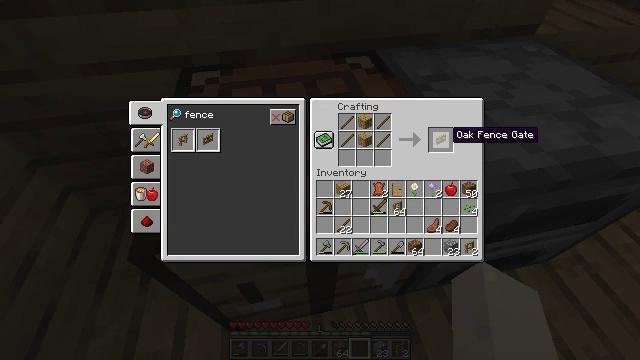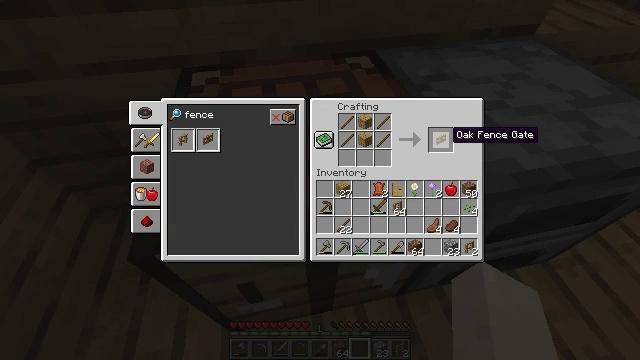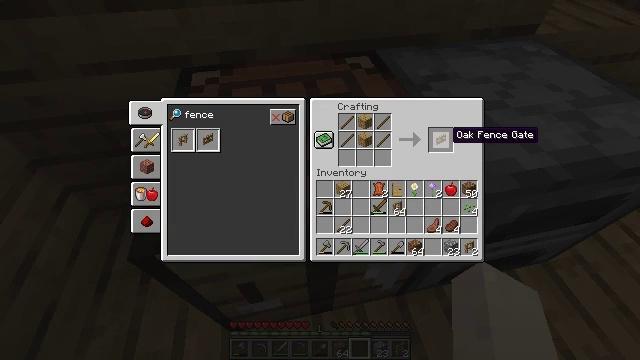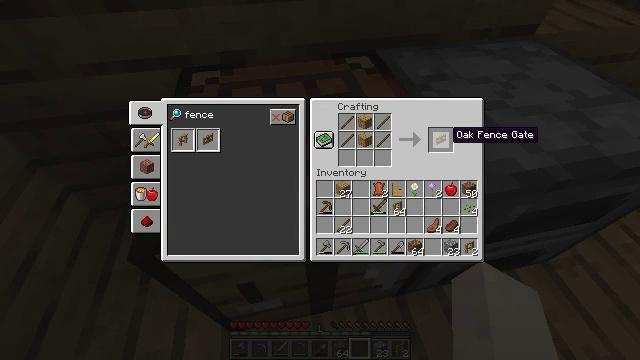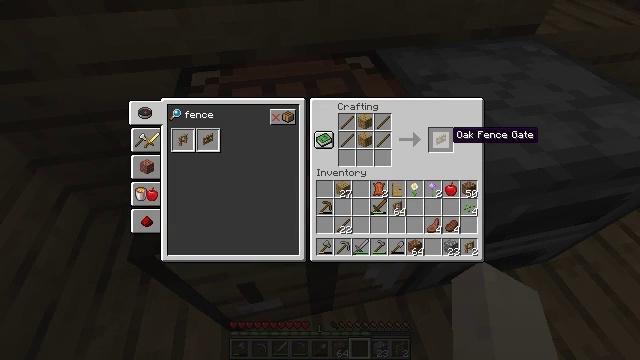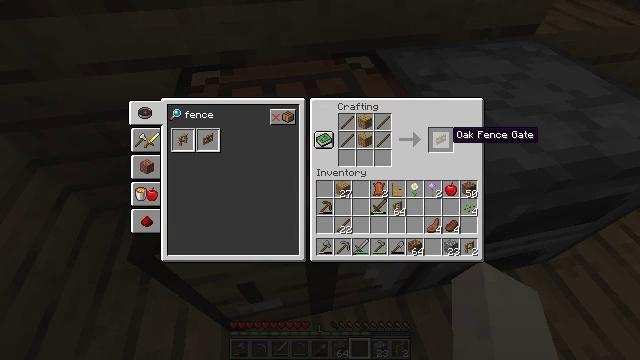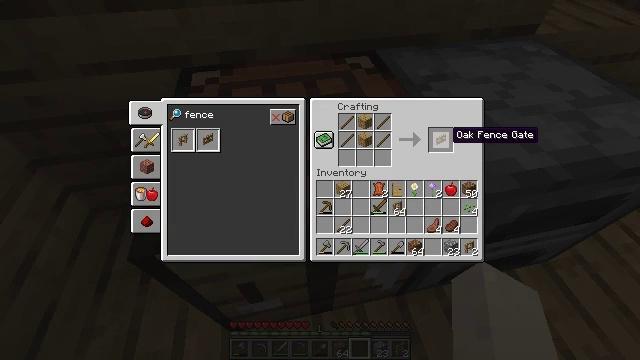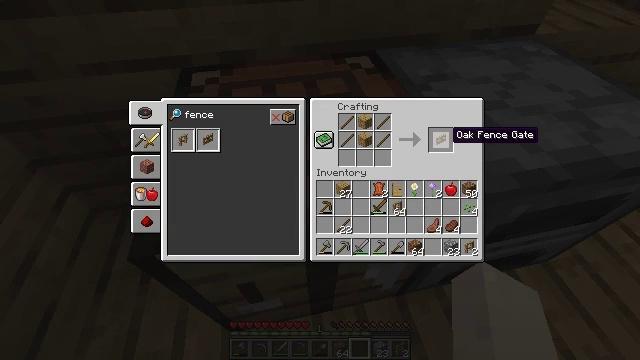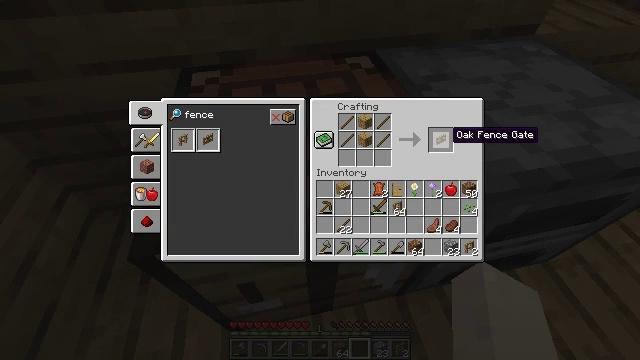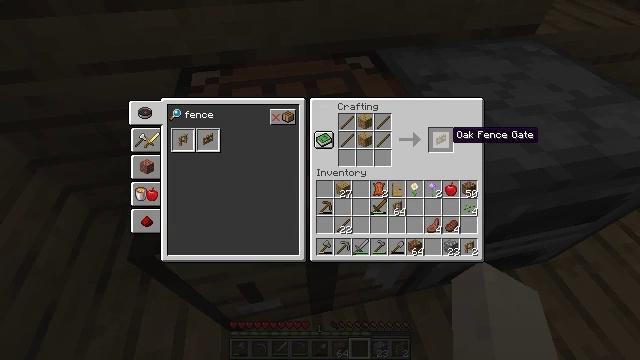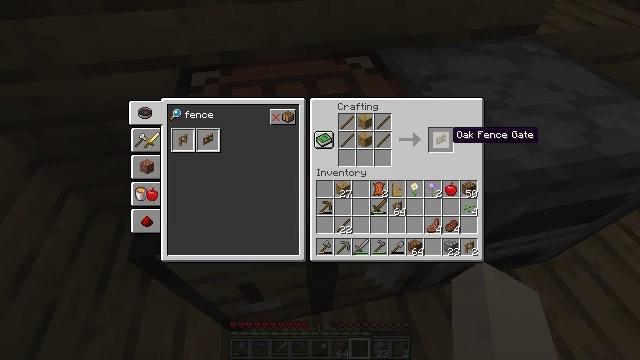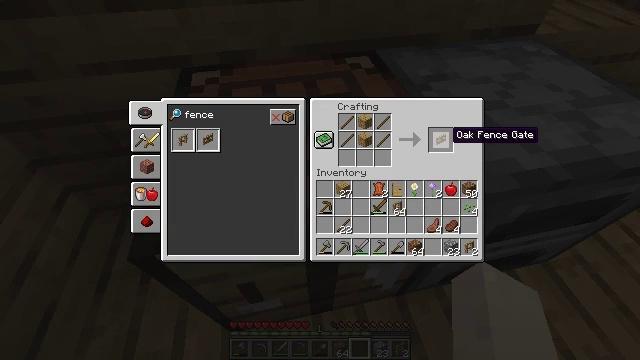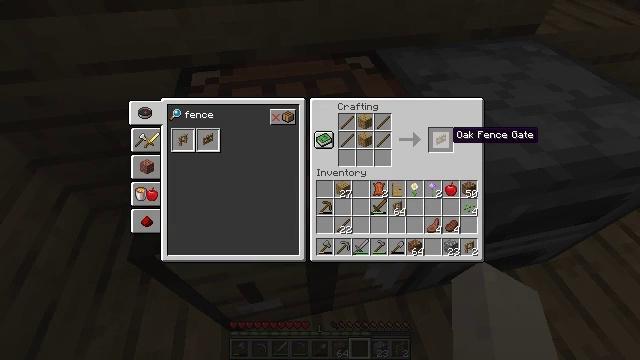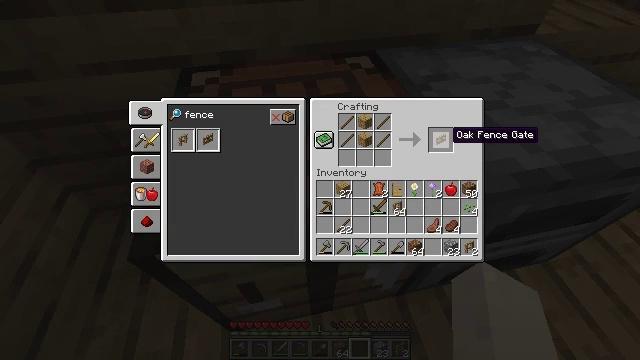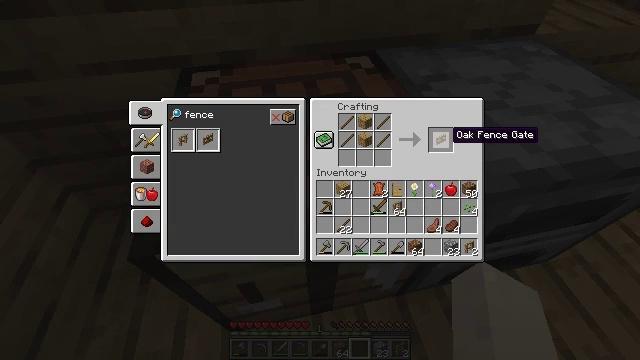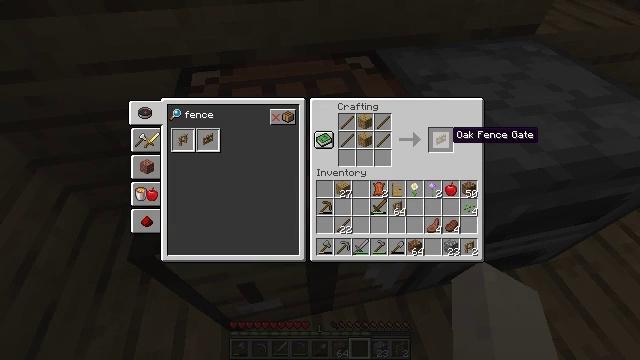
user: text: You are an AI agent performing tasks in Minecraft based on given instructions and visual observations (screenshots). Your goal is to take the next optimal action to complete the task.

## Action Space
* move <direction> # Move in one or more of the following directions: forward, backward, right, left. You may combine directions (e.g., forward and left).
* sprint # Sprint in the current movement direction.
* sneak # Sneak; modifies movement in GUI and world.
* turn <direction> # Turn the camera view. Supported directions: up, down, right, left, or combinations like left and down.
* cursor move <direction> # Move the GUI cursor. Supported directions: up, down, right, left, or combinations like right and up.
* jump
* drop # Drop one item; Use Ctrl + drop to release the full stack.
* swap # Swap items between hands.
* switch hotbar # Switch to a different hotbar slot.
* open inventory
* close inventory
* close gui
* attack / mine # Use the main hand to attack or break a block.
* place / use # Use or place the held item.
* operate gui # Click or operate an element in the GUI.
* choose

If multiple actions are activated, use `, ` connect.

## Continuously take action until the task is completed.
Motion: motion action
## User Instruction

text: Use the crafting table to assemble an oak fence gate.
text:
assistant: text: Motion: no_op
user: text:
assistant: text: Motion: no_op
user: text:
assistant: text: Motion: no_op
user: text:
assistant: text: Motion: no_op
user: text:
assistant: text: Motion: no_op
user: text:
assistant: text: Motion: no_op
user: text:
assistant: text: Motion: no_op
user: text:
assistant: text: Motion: no_op
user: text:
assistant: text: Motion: no_op
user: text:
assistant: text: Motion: no_op
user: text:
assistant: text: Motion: no_op
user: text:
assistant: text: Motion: no_op
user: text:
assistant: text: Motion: no_op
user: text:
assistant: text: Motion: no_op
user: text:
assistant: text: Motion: no_op
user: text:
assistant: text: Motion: no_op
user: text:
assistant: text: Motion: no_op
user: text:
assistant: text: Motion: no_op
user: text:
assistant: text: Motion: no_op
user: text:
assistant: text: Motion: no_op
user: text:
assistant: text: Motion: no_op
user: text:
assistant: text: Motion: no_op
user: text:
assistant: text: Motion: no_op
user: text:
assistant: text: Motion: no_op
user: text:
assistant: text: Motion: no_op
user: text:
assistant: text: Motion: no_op
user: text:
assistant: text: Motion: no_op
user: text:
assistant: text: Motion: no_op
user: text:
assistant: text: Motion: no_op
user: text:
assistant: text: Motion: no_op